Question: I want to integrate add book mark like safari in iphone like
here the snapshot of add bookmark feature of safari browser from iPhone i want to add same feature like it
How can i do it ?
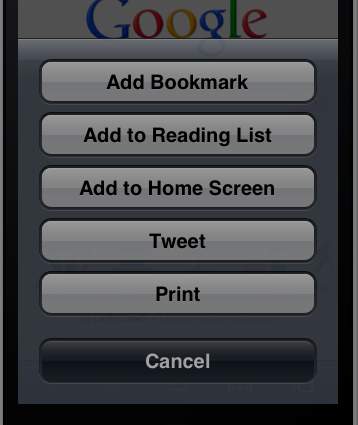
Answer: First you will need to add an alertView
'''
sheet = [[UIActionSheet alloc] initWithTitle:@"Select Account to Delete"
delegate:self
cancelButtonTitle:@"Cancel"
destructiveButtonTitle:@"Delete All Accounts"
otherButtonTitles:@"Add bookmark", @"add to reading", @"add to home screen", nil];
// Show the sheet
[sheet showInView:self.view];
[sheet release];
'''
that will create a popup view (AKA alertview) as your image shows above.
as for the "Add bookmark" or "add to home" it is slightly more complex, since the API does not provide you with the functions to do so, your best bet will be looking at a webview programatically launch Safari from within your app and give it the URL
read about it here: <URL>